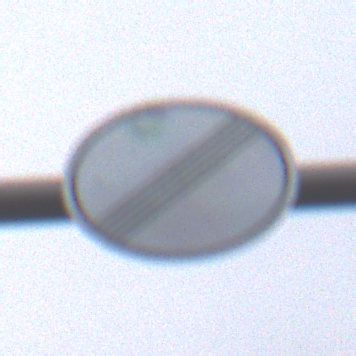
Verkehrszeichen: EndeSaemtlicherBegrenzungen
Umgebung: Outdoor, Suburban
Tageszeit: MorningAfternoon
Wetter: Overcast
Licht: Natural
Jahreszeit: NotSpecified
Kontrast: LowContrast